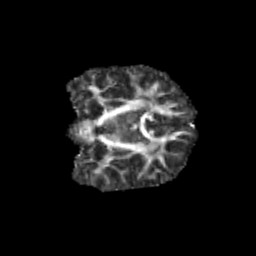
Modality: FA
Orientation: coronal
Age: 9
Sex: male
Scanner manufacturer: siemens
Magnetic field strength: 3 T
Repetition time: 3.8 s
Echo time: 0.07 s